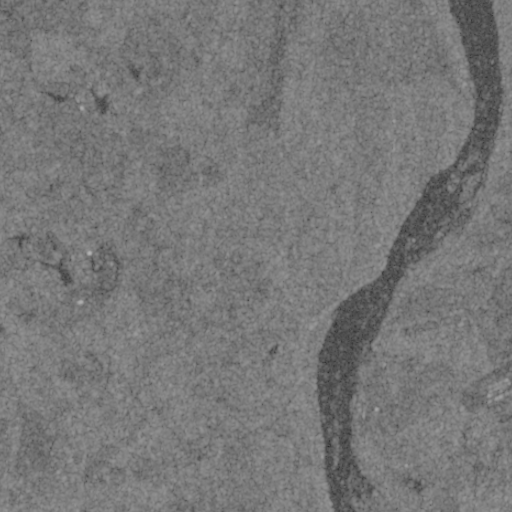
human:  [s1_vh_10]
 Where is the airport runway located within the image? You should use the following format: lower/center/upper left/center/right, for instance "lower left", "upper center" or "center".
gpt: The airport runway is located in the lower right of the image.
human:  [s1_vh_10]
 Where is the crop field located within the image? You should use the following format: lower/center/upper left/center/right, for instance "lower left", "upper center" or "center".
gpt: The crop field is located in the center right of the image.
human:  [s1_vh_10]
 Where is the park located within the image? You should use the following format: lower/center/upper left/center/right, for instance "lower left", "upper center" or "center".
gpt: The park is located in the upper right of the image.
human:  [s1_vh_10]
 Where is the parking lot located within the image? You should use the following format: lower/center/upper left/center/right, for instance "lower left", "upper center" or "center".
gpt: There is no parking lot in the image.

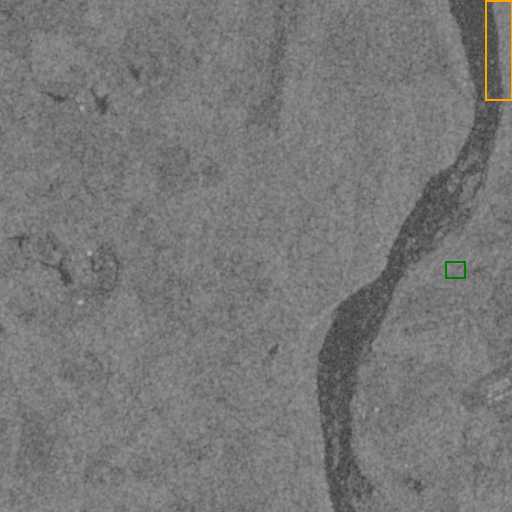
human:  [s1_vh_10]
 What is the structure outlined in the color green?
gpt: The structure outlined in green is a crop field.
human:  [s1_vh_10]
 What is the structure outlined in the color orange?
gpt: The structure outlined in orange is a park.
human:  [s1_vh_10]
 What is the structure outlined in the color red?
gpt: There is no red outline.